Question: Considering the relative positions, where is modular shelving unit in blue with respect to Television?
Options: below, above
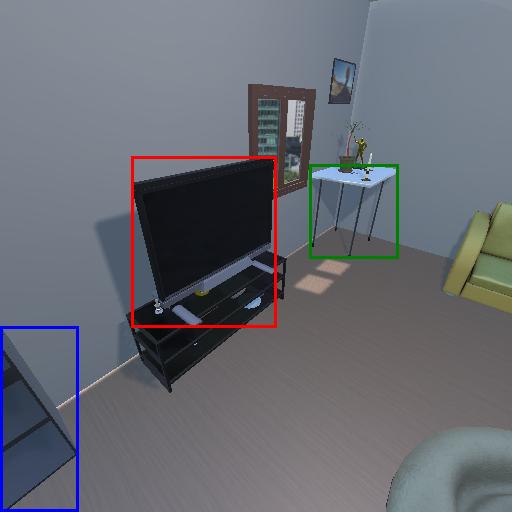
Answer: below